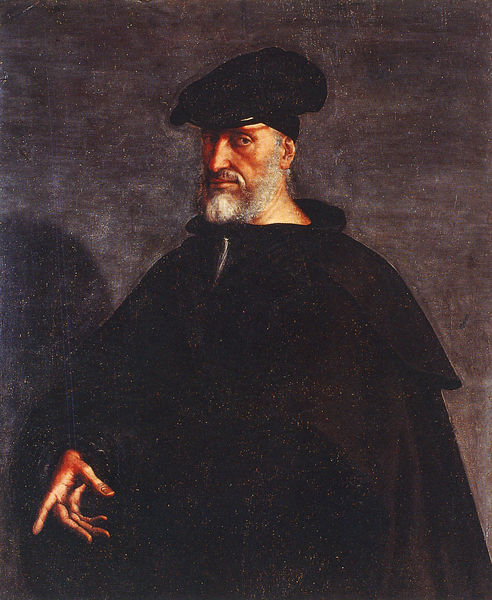
Titel: Andrea Doria
Künstler: Sebastiano del Piombo
Institution: Rom, Galleria Doria Pamphili
Schlagwörter: dunkel, hand, mann, umhang, braun, finger, grau, hintergrund, hut, nase, ohr, schwarz, weiss, rot, bart, kappe, mütze, wand, augen, hals, portrait, gewand, mantel, düster, zeigen, unten, gross